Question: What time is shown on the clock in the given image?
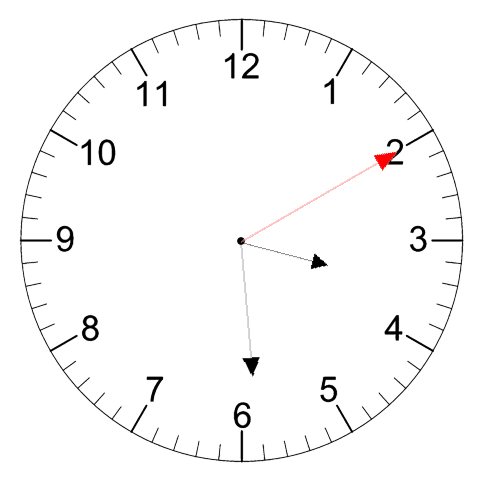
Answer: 03:29:10